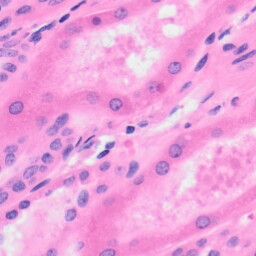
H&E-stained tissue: Kidney